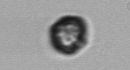
Label: Dinophyceae